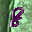
Label: 8